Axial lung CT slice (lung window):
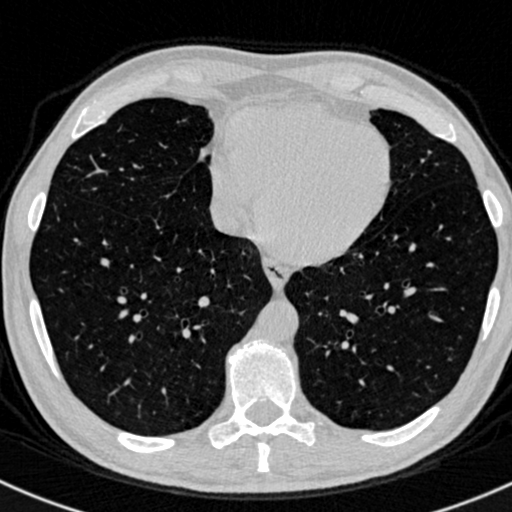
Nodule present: no